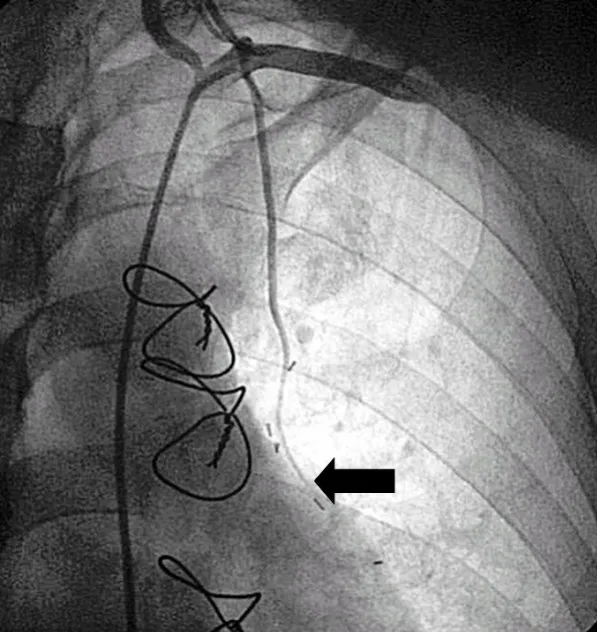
String sign of the left internal mammary artery graft (black arrow).
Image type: radiology (x_ray)